Question: I have an iPad app that I'm migrating to iOS 7. Most of the 'issues' with the statusbar have been solved but sadly one remains.
When I open a PDF document using the UIDocumentInteractionController I get my nice document preview. But when I tap on the pdf to get the statusbar for the "Open with..." dialog and the close button. It overlaps with the statusbar.

I tried using the edgesForExtendedLayout method. But the UIDocumentInteractionController doesn't accept it.
How do I prevent the statusbar from overlapping the UIDocumentInteractionController view?
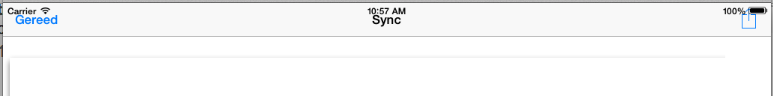
Answer: Found new solution.
In info.plist file add this for iOS 7:
UIViewControllerBasedStatusBarAppearance (View controller-based status bar appearance) = NO